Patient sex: M
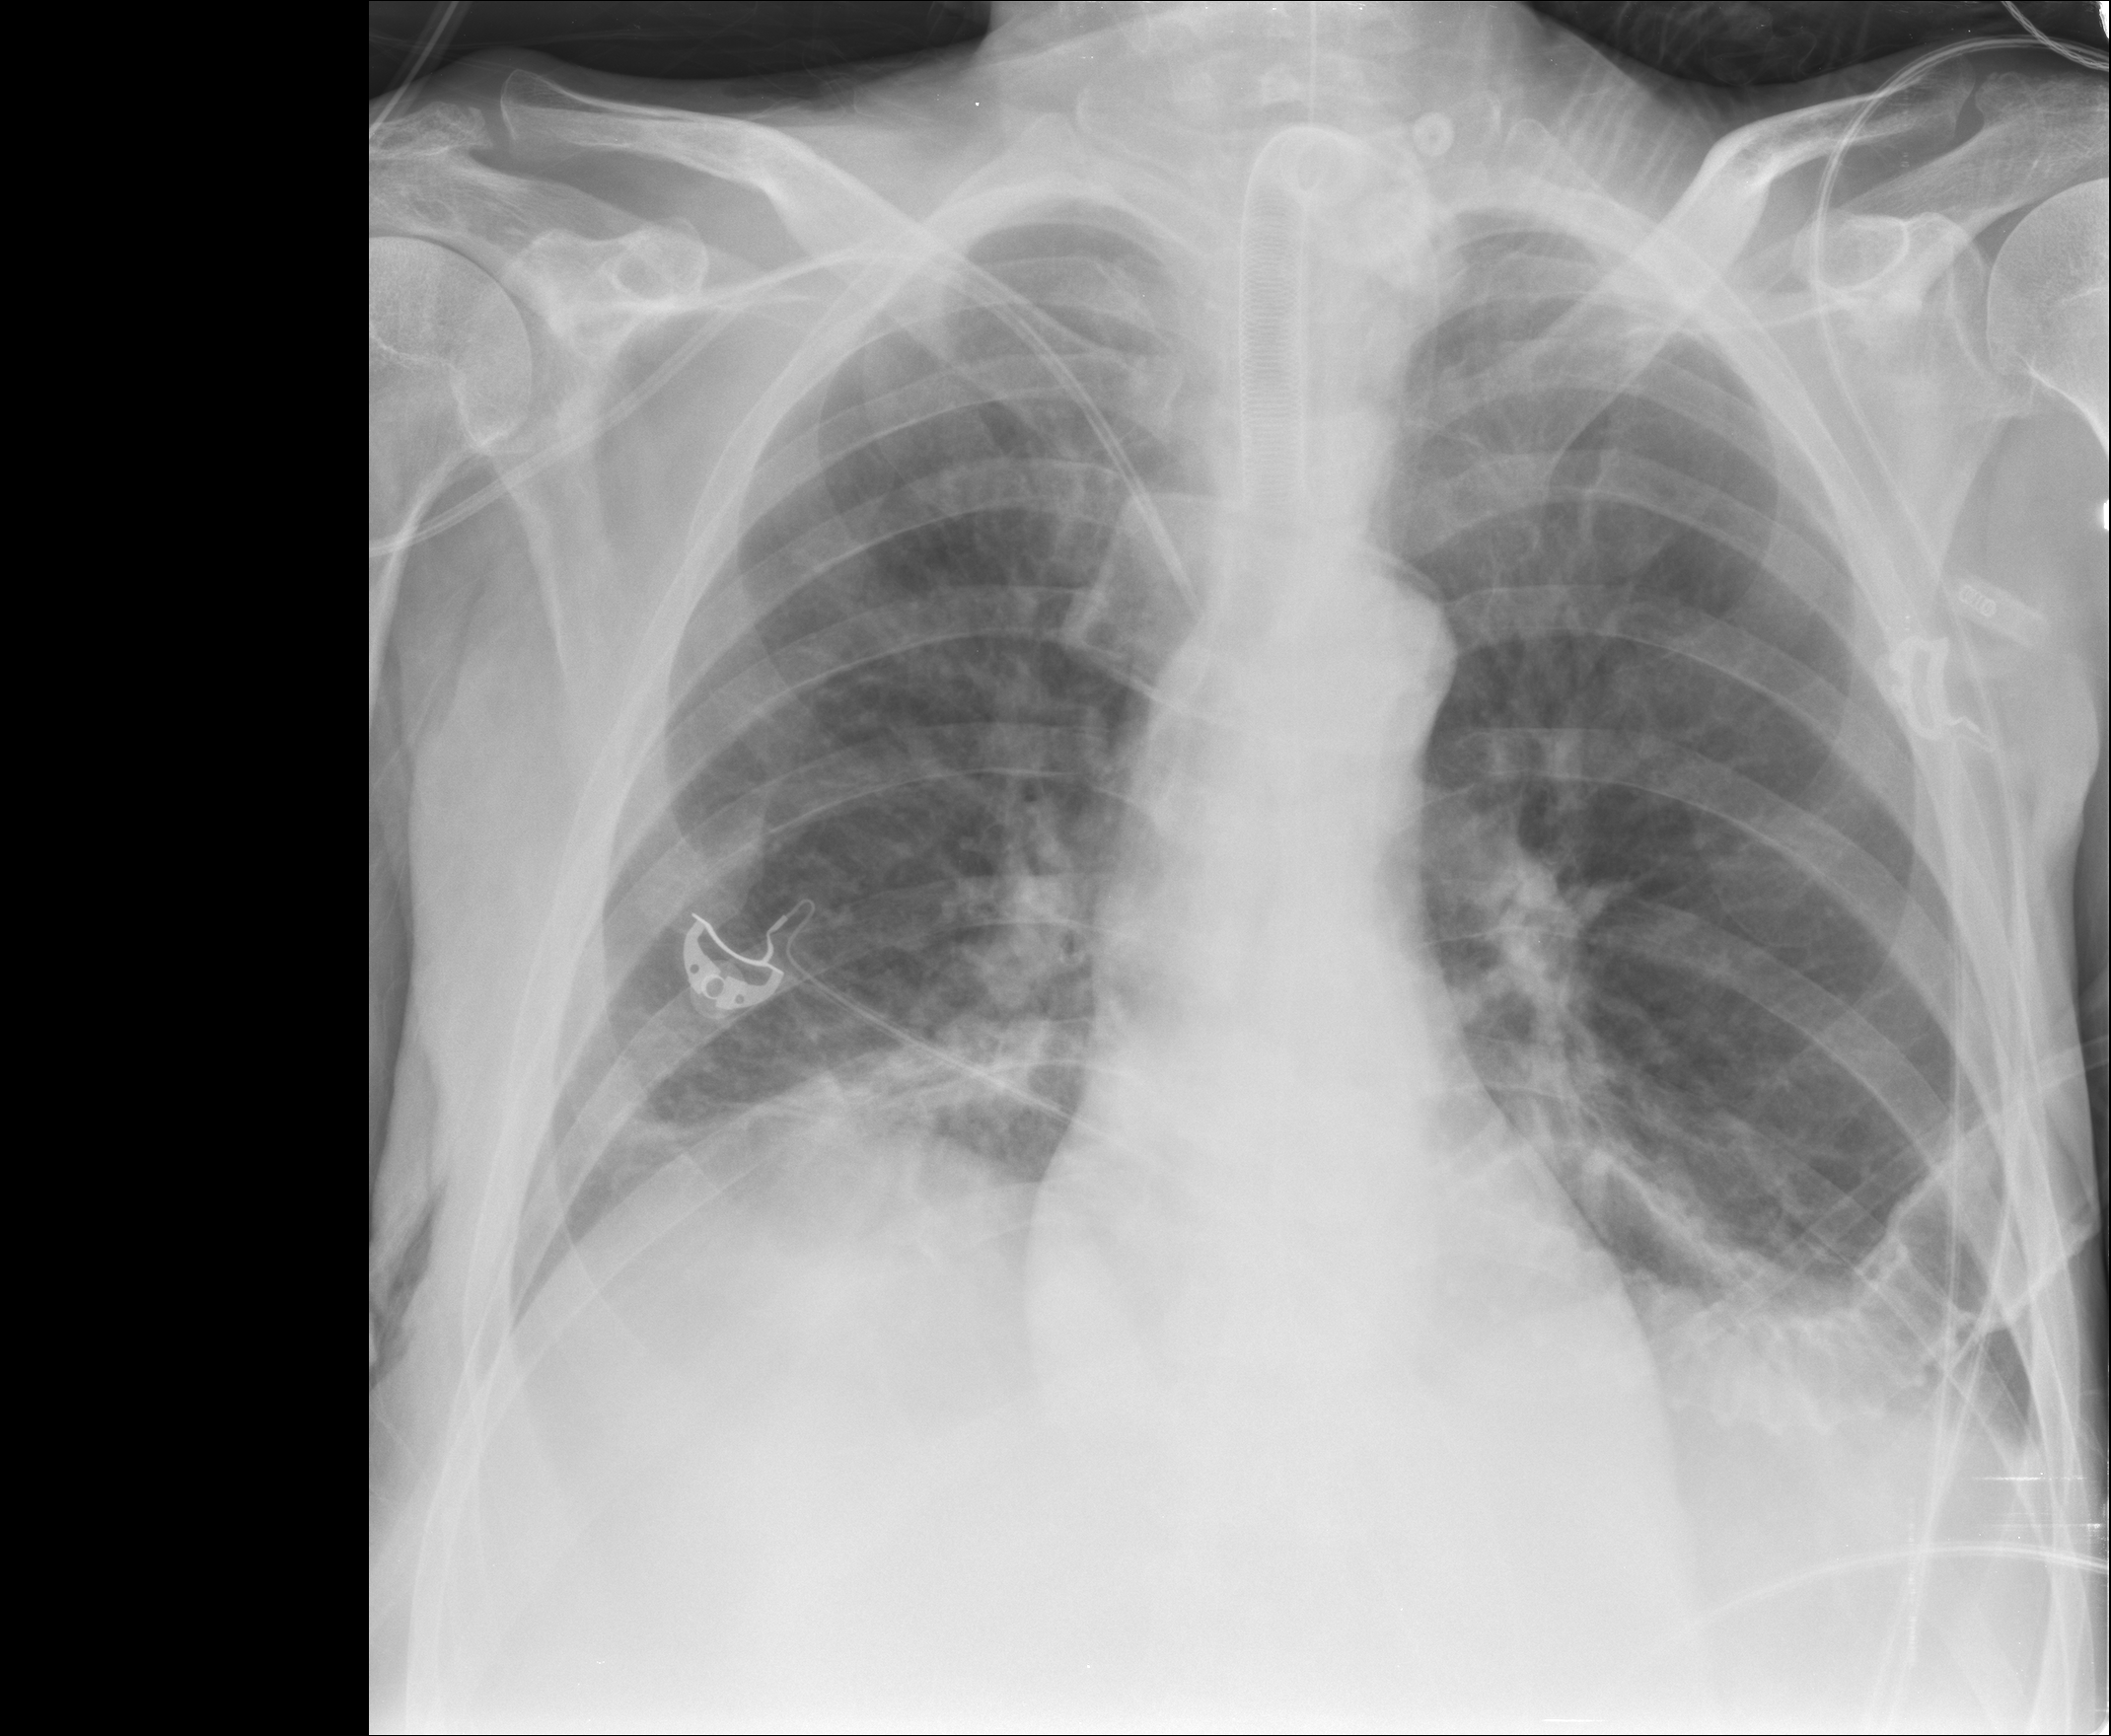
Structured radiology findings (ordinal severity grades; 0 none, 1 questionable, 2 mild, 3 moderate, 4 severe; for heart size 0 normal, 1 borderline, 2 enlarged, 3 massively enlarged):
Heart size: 0
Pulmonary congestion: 2
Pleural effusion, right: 0
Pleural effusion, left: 0
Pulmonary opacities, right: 0
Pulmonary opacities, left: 0
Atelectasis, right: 2
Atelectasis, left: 2